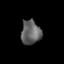
Tissue: lung
Cell type: Myeloid cells
Senescence score: 0.5435
Nuclear area (px): 468
Mean DAPI intensity: 97.532